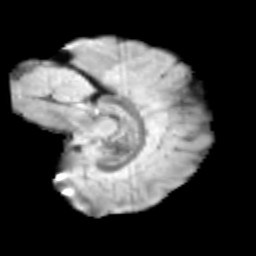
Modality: T2w
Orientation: sagittal
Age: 11
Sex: female
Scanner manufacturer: siemens
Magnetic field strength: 3 T
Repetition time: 3.8 s
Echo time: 0.07 s